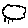
Label: cloud